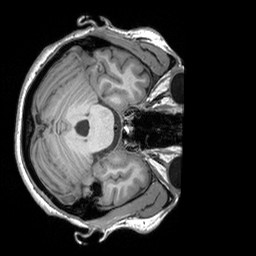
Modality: T1w
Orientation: axial
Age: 33
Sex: female
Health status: healthy
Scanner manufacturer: siemens
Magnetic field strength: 3 T
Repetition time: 2.3 s
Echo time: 0.00303 s